Interaction volume radius: 5 \u00c5
Interaction volume height: 40 \u00c5
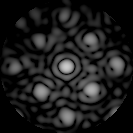
Disorder parameter: 0.2478